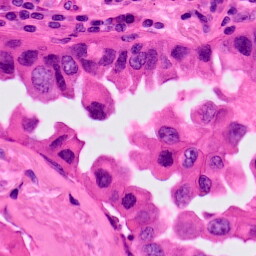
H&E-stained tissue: Lung